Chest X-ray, PA view. Patient: 32 years old, sex F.
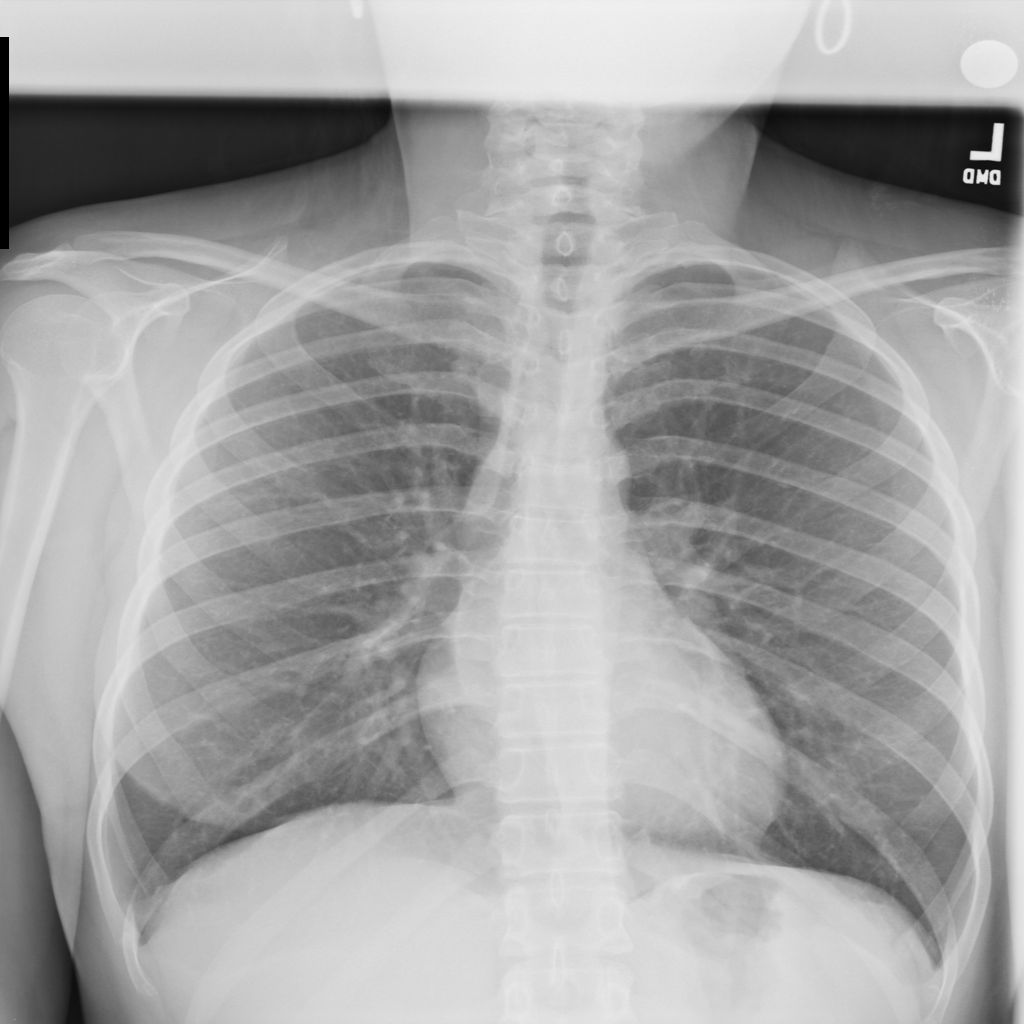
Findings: No Finding